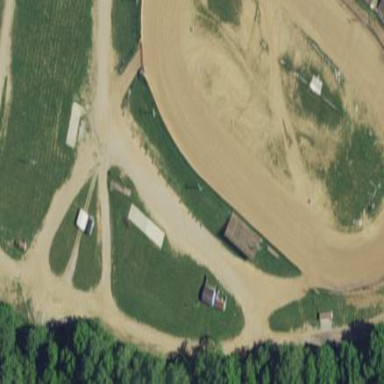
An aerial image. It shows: Dirt raceway for motor sports.